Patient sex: M
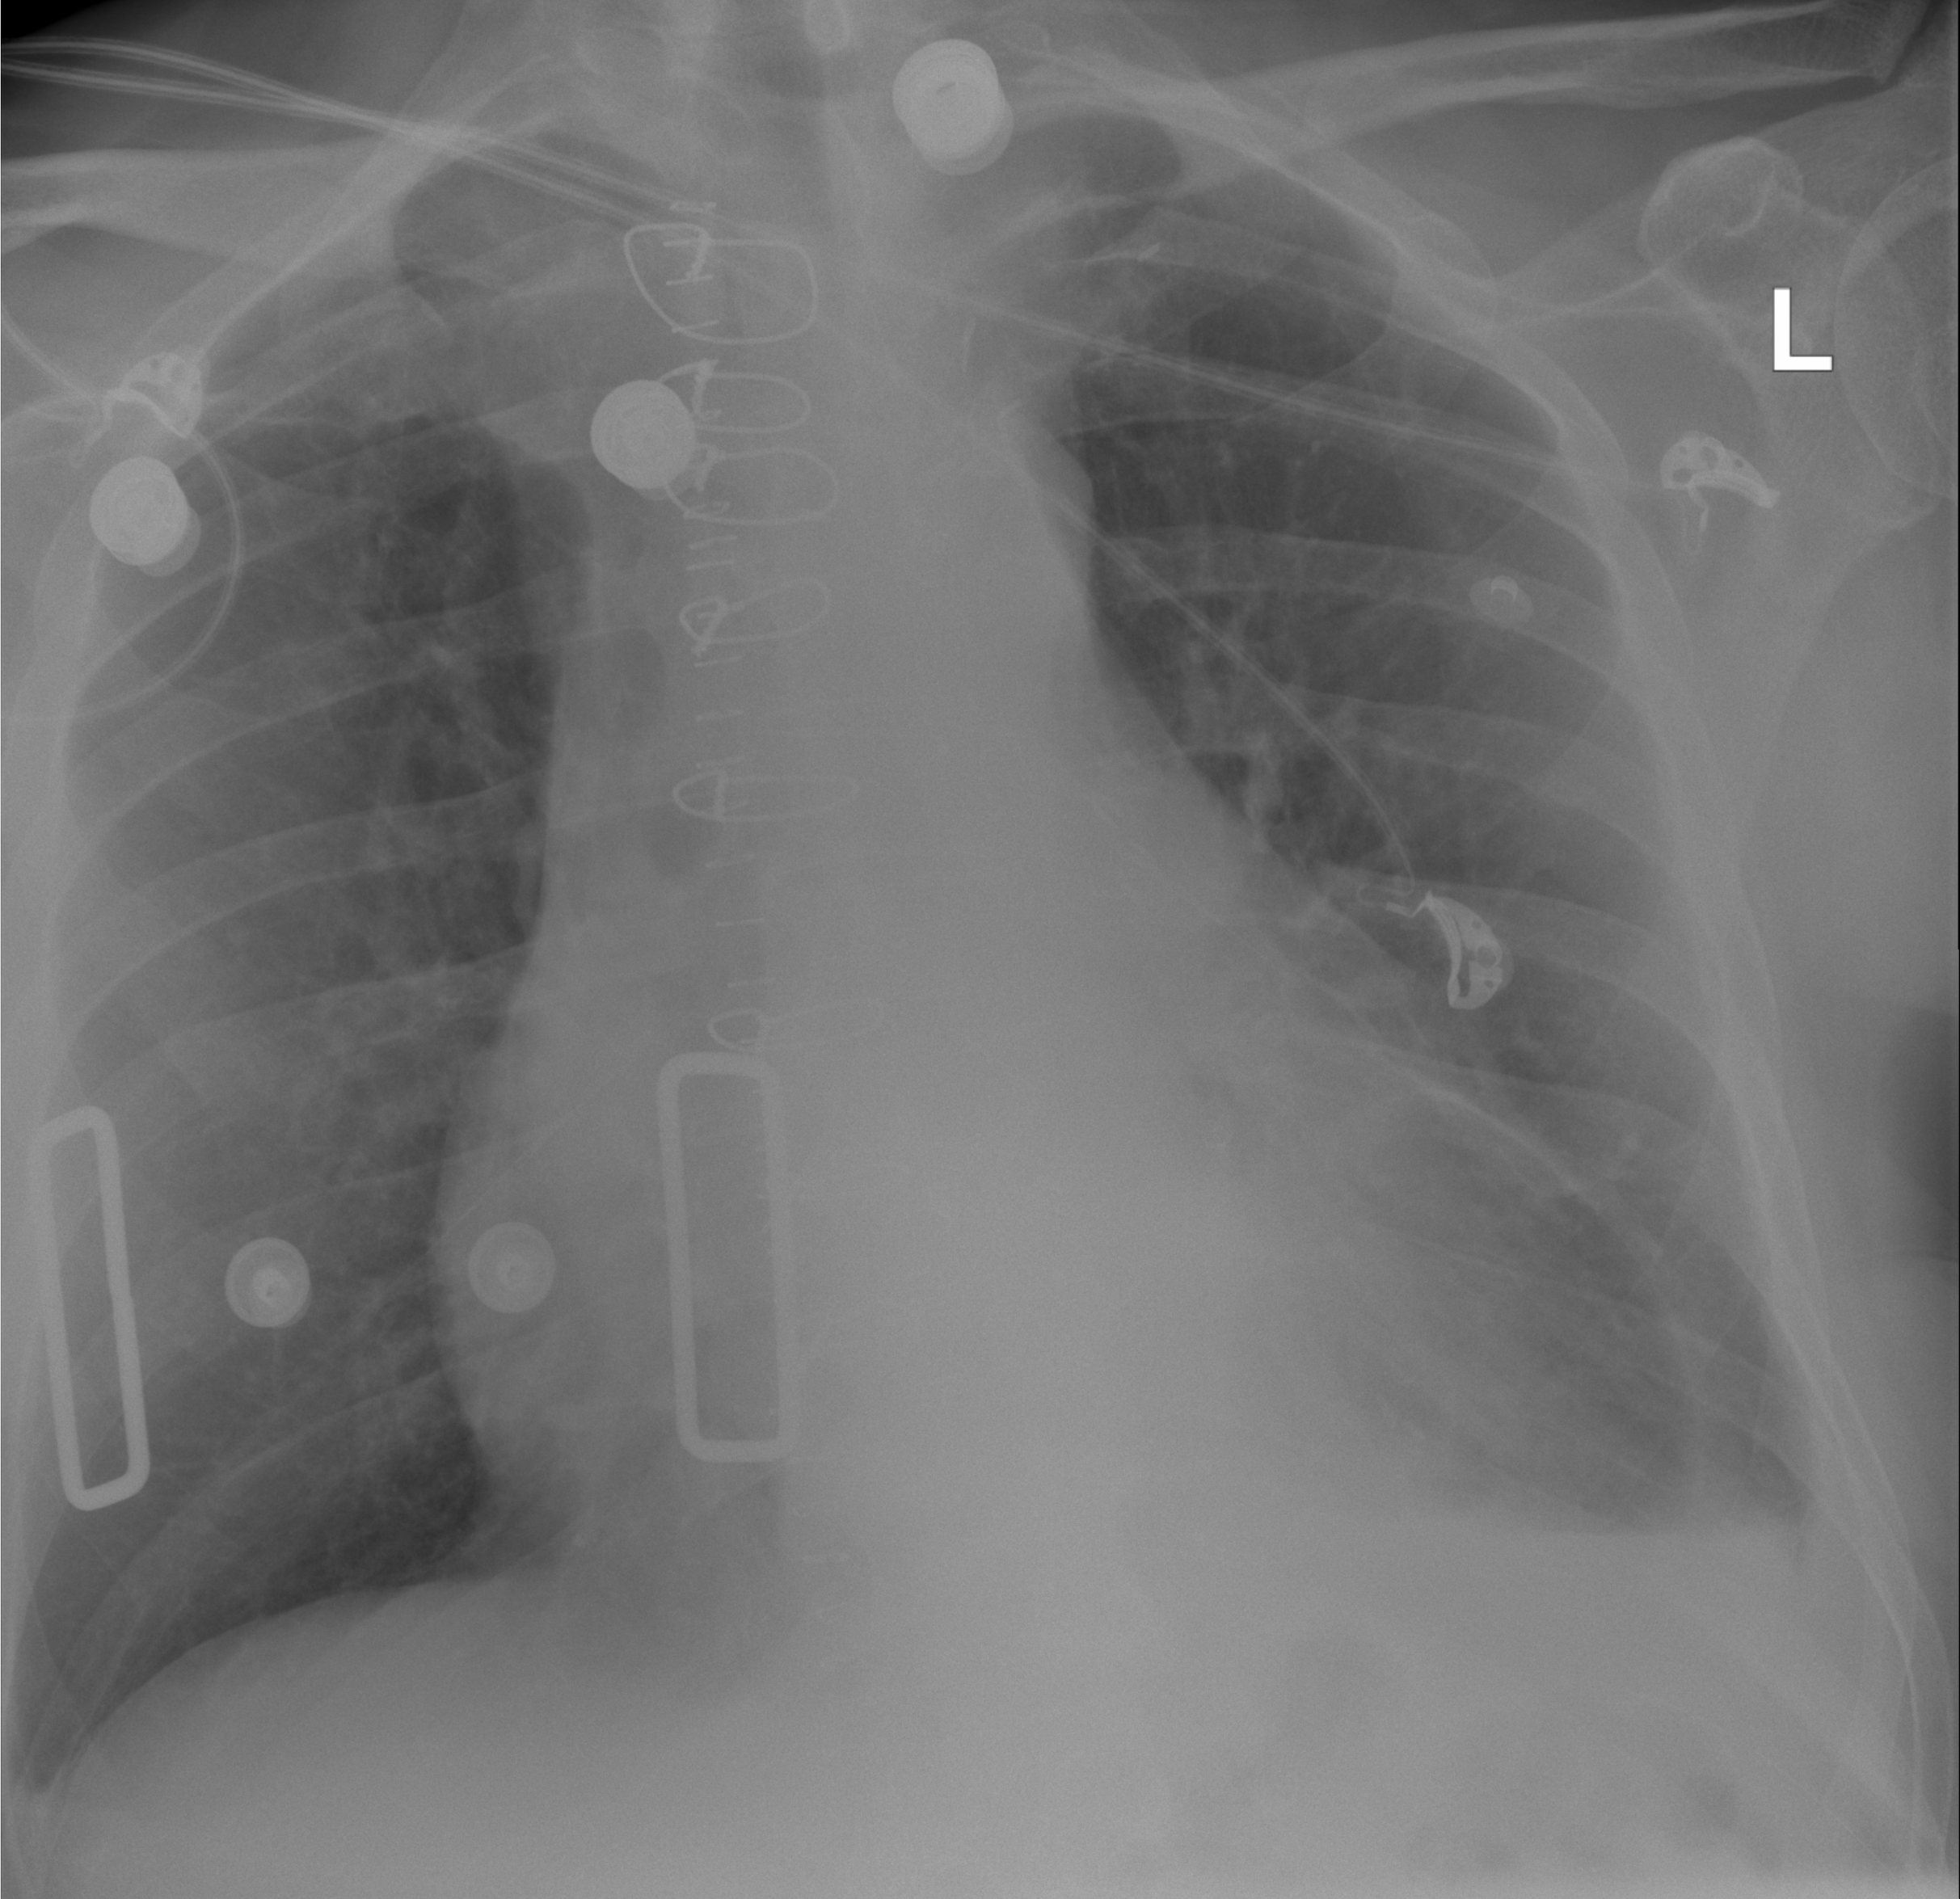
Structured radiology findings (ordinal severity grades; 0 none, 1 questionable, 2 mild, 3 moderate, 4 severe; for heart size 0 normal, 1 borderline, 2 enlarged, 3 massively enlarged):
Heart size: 2
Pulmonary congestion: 0
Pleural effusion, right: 0
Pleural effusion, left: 0
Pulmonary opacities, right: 0
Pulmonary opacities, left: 0
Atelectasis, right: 2
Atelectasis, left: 2